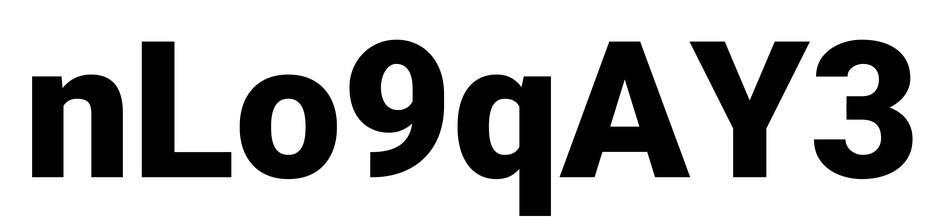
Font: Roboto_Black